Question: I'm trying to show different results of the same table (group column values), each time I click on a tab, in the same view.
To clarify please check:

The view code:
'''
@model IEnumerable<RapidScan_v2.Models.lu_performance_reason>
@{
ViewBag.Title = "Index";
}
<h2>Playbook</h2>
<ul class="nav nav-tabs" role="tablist">
<li role="presentation" class="active"> <a href="#Consumables" aria-controls="Consumables" role="tab" data-toggle="tab">Consumables</a></li>
<li role="presentation"> <a href="#DocuCareLabour" aria-controls="DocuCareLabour" role="tab" data-toggle="tab">DocuCare Labour</a></li>
<li role="presentation"> <a href="#Parts" aria-controls="Parts" role="tab" data-toggle="tab">Parts</a></li>
<li role="presentation"> <a href="#PrintProductionLabour" aria-controls="PrintProductionLabour" role="tab" data-toggle="tab">Print Production Labour</a></li>
<li role="presentation"> <a href="#Revenue" aria-controls="Revenue" role="tab" data-toggle="tab">Revenue</a></li>
<li role="presentation"> <a href="#TechnicalService" aria-controls="TechnicalService" role="tab" data-toggle="tab">Technical Service</a></li>
<li role="presentation"> <a href="#Depreciation" aria-controls="Depreciation" role="tab" data-toggle="tab">Depreciation</a></li>
<li role="presentation"> <a href="#OtherCosts" aria-controls="OtherCosts" role="tab" data-toggle="tab">Other Costs</a></li>
</ul>
@section LeftMenu{
<div class="tab-content">
<div role="tabpanel" class="tab-pane active" id="Consumables">
@using (Html.BeginForm())
{
<p>
Consumables: @Html.Hidden("search1","Consumables")
<input type="submit" value="Search" />
</p>
}
<table class="table">
<tr>
<th>
Perf Reason
</th>
<th>
Action
</th>
<th>
Action Description
</th>
<th>
Info EU
</th>
<th>
Info US
</th>
<th>
Helper Team
</th>
<th>
Target
</th>
<th>
Group
</th>
<th>
Cost Reason
</th>
<th></th>
</tr>
@foreach (var item in Model)
{
<tr>
<td>
@Html.DisplayFor(modelItem => item.dsc_performance_reason)
</td>
<td>
@Html.DisplayFor(modelItem => item.dsc_investigation_actions)
</td>
<td>
@Html.DisplayFor(modelItem => item.dsc_actions)
</td>
<td>
@Html.DisplayFor(modelItem => item.dsc_additional_info_europe)
</td>
<td>
@Html.DisplayFor(modelItem => item.dsc_additional_info_usa)
</td>
<td>
@Html.DisplayFor(modelItem => item.lu_action_helper.dsc_action_helper)
</td>
<td>
@Html.DisplayFor(modelItem => item.lu_action_target.dsc_action_target)
</td>
<td>
@Html.DisplayFor(modelItem => item.lu_cost_bucket.dsc_cost_bucket)
</td>
<td>
@Html.DisplayFor(modelItem => item.lu_cost_reason.dsc_cost_reason)
</td>
<td>
@Html.ActionLink("Add to Contract", "Create", "fact_contract_actions_mn", new { id = item.cod_performance_reason }, null)
</td>
</tr>
}
</table>
</div>
<div role="tabpanel" class="tab-pane" id="DocuCareLabour">
<p>DocuCare Labour</p>
</div>
<div role="tabpanel" class="tab-pane" id="Parts">
<p>Parts</p>
</div>
<div role="tabpanel" class="tab-pane" id="PrintProductionLabour">
<p>Print Production Labour</p>
</div>
<div role="tabpanel" class="tab-pane" id="Revenue">
<p>Revenue</p>
</div>
<div role="tabpanel" class="tab-pane" id="TechnicalService">
<p>Technical Service</p>
</div>
<div role="tabpanel" class="tab-pane" id="Depreciation">
<p>Depreciation</p>
</div>
<div role="tabpanel" class="tab-pane" id="OtherCosts">
<p>Other Costs</p>
</div>
</div>
}
'''
I'll replicate the table through all "tabs" with fewer columns after this is solved. I've added a search function on the controller but I beleive there's a better way since this only returns what I want after an input.
Here's the controller code:
'''
using System.Data;
using System.Data.Entity;
using System.Linq;
using System.Net;
using System.Web;
using System.Web.Mvc;
using RapidScan_v2.Models;
namespace RapidScan_v2.Controllers
{
public class lu_performance_reasonController : Controller
{
private RapidScanEntities2 db = new RapidScanEntities2();
// GET: lu_performance_reason
public ActionResult Index(string search1)
{
var lu_performance_reason = from lpr in db.lu_performance_reason.Include(l => l.lu_action_helper).Include(l => l.lu_action_target).Include(l => l.lu_cost_bucket).Include(l => l.lu_cost_reason)
select lpr;
if (!string.IsNullOrEmpty(search1))
{
lu_performance_reason = lu_performance_reason.Where(lpr => lpr.lu_cost_bucket.dsc_cost_bucket.Contains(search1));
}
return View(lu_performance_reason.ToList());
}
'''
I believe that Filtering is the answer but I'm stuck at the moment.
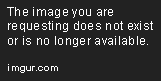
Answer: As I've said, filtering was the answer.
Just followed the answer in question: <URL>